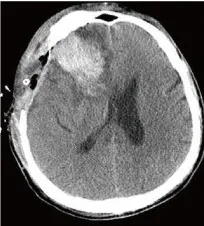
(C) CT scan demonstrating rebleeding after the second craniotomy.
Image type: radiology (ct)